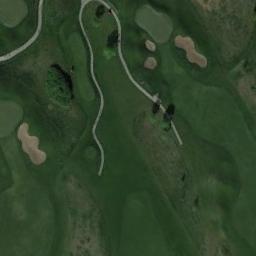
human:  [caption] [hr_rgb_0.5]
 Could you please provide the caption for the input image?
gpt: About twenty sand bunkers are built around the lake .

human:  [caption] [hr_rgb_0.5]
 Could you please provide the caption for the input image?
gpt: There are a few bunkers and a few paths on the large green lawn on the golf course and many trees .

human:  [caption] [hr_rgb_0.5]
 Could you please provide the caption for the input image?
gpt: The golf course has some putting greens, Fairways, Barrier trees and sandpits and two roads go through the golf course .

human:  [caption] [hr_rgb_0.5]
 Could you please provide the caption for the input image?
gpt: There are many trees near the golf course .

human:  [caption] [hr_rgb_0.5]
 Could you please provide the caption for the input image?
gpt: There are four bunkers and a winding path on the golf course .